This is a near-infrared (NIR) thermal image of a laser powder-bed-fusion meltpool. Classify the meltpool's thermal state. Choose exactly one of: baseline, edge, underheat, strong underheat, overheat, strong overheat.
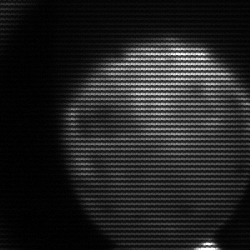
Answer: edge